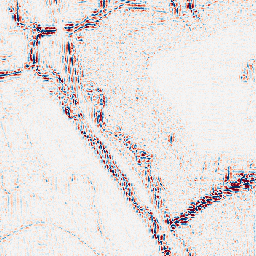
Category: wavelet
Decomposition family: wavelet_reverse_biorthogonal
Decomposition parameters: wavelet: rbio2.4
level: 2
Upsampling method: fft_zeropad
Upsampling parameters: scale: 8
Upsampling scale: 8